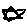
Label: star